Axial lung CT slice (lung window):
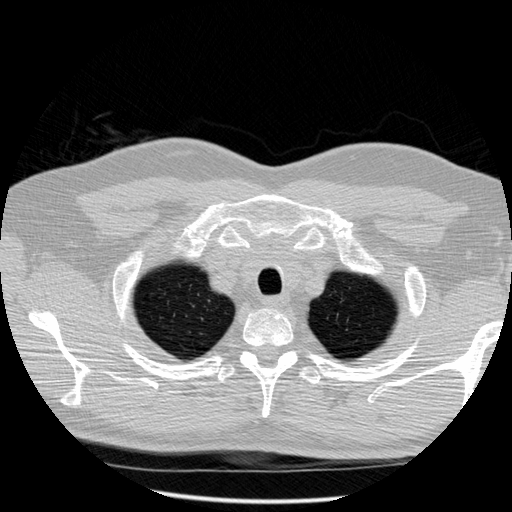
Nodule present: no